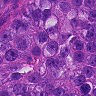
Metastatic tissue present: yes